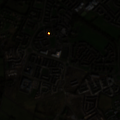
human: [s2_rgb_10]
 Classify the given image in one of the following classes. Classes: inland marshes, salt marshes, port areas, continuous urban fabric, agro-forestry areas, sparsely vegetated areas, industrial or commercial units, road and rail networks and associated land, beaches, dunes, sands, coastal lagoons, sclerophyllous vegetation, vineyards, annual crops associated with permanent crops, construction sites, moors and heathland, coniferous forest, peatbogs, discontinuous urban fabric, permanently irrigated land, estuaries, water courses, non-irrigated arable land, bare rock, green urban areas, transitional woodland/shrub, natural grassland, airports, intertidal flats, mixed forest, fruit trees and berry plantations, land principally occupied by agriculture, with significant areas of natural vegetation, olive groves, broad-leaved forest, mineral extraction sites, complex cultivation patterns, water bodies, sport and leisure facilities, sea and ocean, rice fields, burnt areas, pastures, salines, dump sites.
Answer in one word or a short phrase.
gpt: discontinuous urban fabric, construction sites, pastures